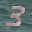
Label: 3